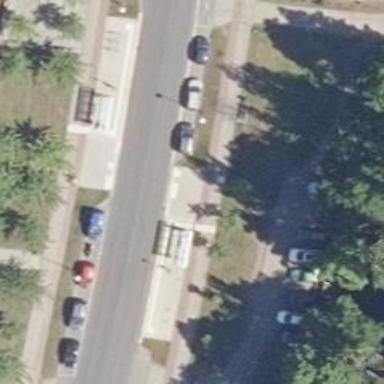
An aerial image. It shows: Public transport stop position.